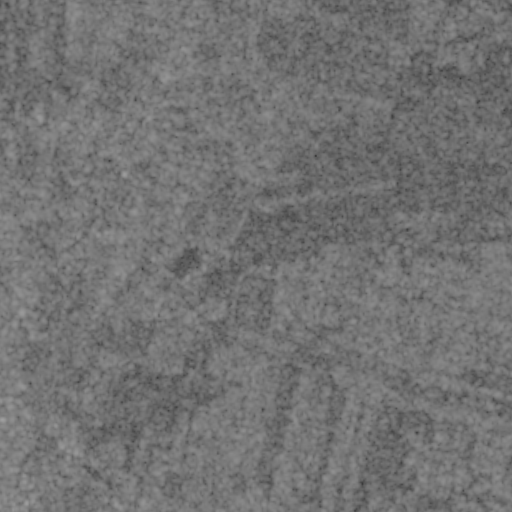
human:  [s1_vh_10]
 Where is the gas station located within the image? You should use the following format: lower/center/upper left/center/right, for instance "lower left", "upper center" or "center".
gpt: The gas station is located in the lower left of the image.
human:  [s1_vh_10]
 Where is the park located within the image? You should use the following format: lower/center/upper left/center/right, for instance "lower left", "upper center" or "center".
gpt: The park is located in the center left of the image.
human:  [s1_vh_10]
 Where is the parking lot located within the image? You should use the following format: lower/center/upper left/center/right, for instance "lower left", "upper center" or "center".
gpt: The parking lot is located in the lower left of the image.
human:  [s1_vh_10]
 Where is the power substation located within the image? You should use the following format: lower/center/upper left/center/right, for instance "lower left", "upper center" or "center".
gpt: The power substation is located in the lower left of the image.
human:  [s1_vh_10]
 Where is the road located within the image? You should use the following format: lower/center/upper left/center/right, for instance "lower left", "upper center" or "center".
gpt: There is no road in the image.

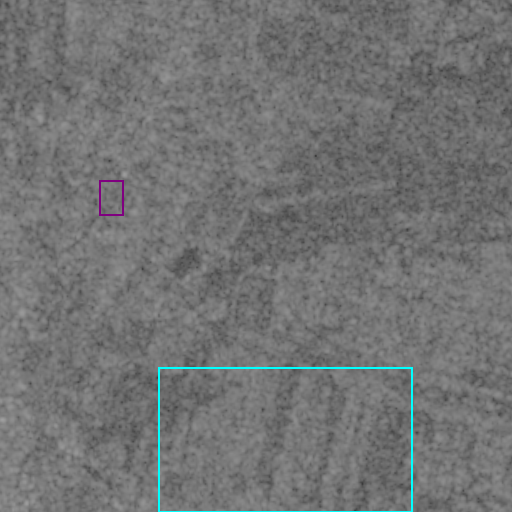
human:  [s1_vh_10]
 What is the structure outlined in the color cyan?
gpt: The structure outlined in cyan is a crop field.
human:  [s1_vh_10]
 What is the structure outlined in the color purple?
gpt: The structure outlined in purple is a park.
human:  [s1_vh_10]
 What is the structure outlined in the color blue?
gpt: There is no blue outline.